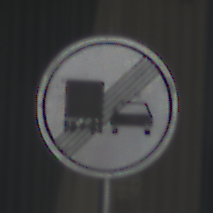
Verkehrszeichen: EndeUeberholverbotKraftfahrzeuge
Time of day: MorningAfternoon
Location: Outdoor (Urban)
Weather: Clear
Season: NotSpecified
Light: Natural